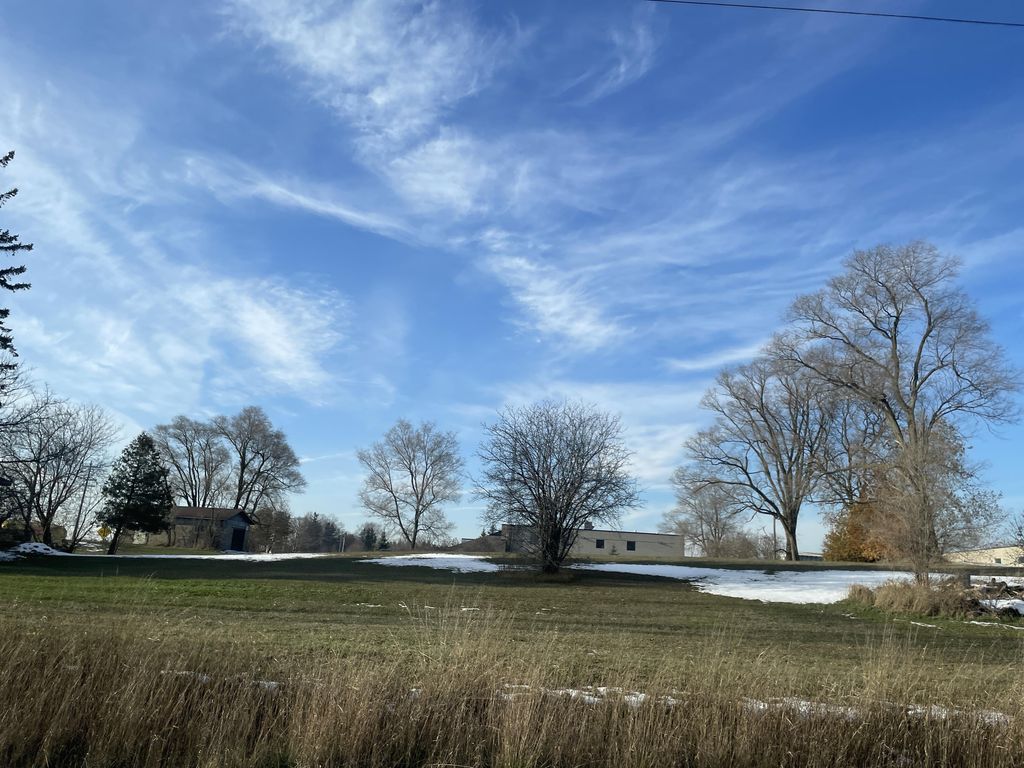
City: kitchener-waterloo